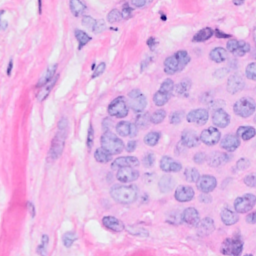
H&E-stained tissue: Breast